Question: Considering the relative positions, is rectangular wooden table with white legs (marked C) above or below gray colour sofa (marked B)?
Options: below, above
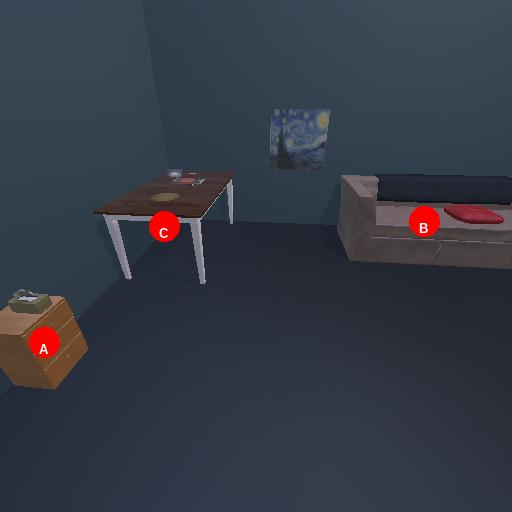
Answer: below